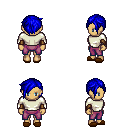
a pixel art fantasy rpg character, female body template, human, tanned skin, white long-sleeve shirt, magenta pants, blue pixie cut hairstyle, leather bracers, brown slippers, four views (front, back, left, right), 2x2 character sprite sheet, small pixel art, hard edges, no anti-aliasing